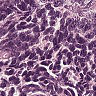
Metastatic tissue present: no